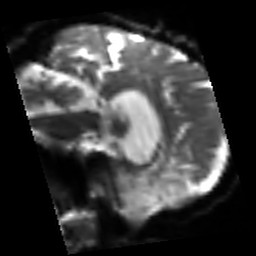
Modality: sbref
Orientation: sagittal
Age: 58
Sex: male
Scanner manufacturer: siemens
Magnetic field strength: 3 T
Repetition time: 3.2 s
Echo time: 0.081 s